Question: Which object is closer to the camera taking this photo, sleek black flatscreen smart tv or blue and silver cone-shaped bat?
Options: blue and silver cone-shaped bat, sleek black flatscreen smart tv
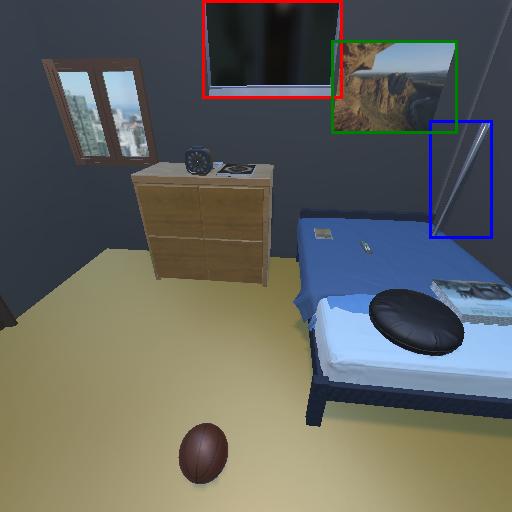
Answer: blue and silver cone-shaped bat